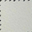
Piece: xx